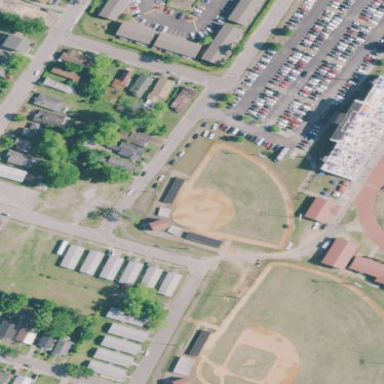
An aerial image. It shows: Baseball pitch for leisure and sports activities.